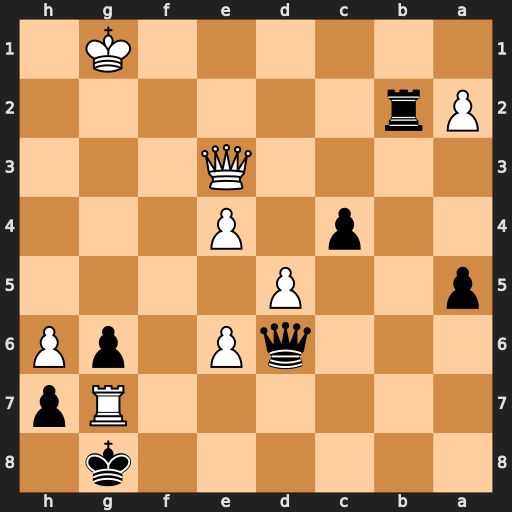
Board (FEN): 6k1/6Rp/3qP1pP/p2P4/2p1P3/4Q3/Pr6/6K1
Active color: b
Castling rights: -
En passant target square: -
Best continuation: Kh8 Qf2 Rxf2